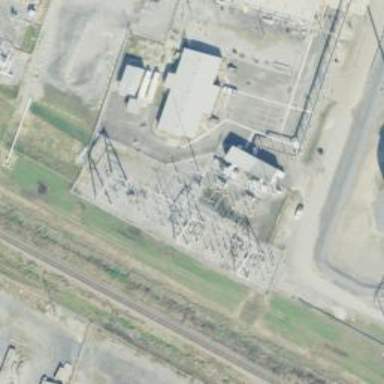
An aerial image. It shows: Switch for power supply.